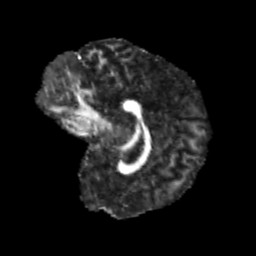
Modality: FA
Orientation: sagittal
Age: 10
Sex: male
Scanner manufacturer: siemens
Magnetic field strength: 3 T
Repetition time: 3.8 s
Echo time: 0.07 s